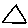
Label: triangle